Interaction volume radius: 10 \u00c5
Interaction volume height: 35 \u00c5
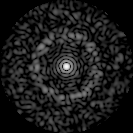
Disorder parameter: 0.8319